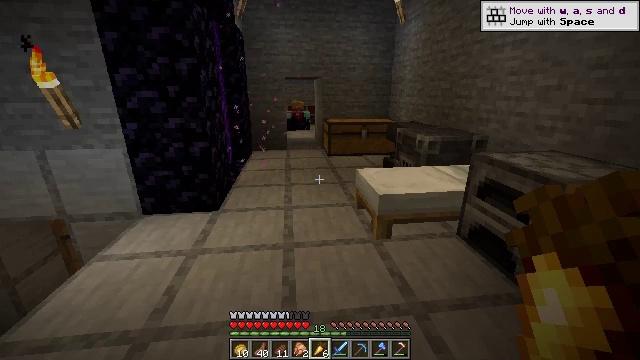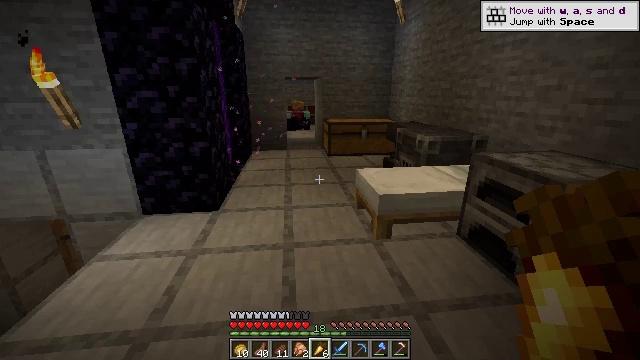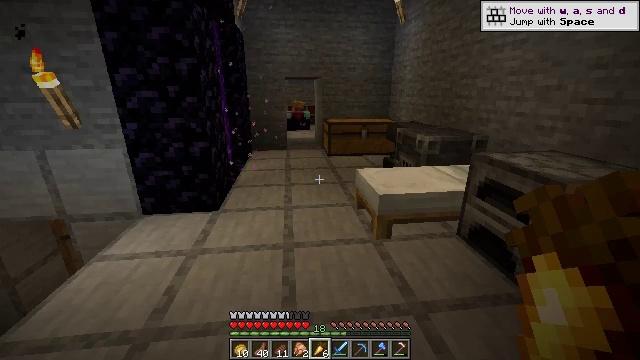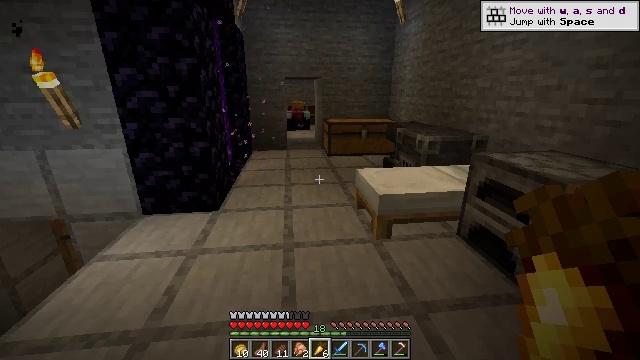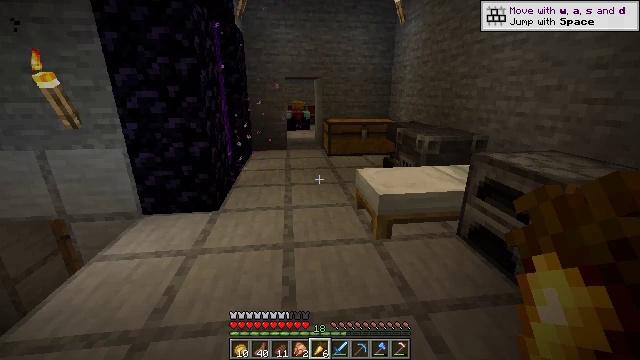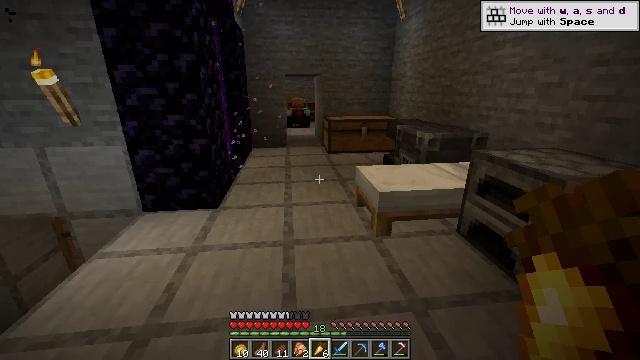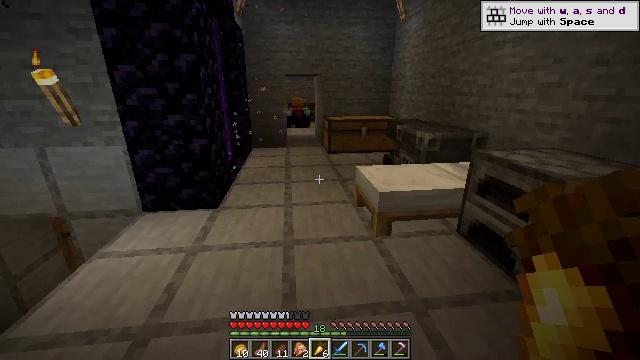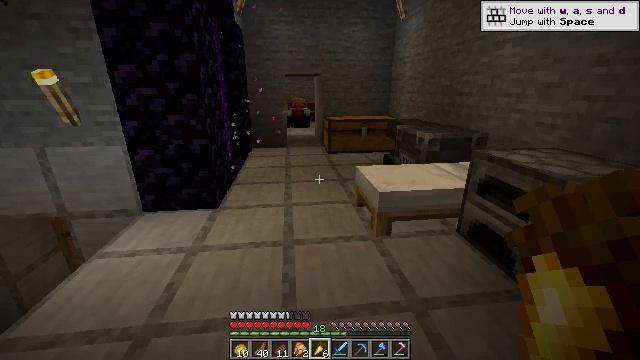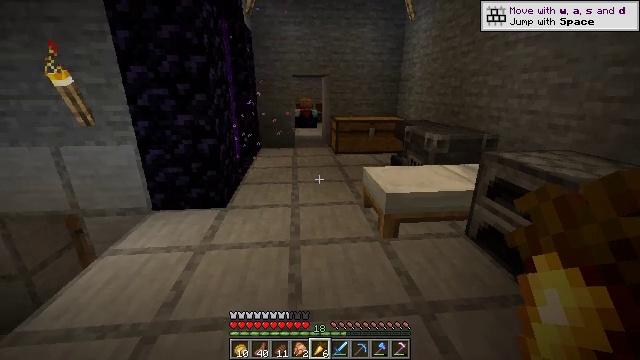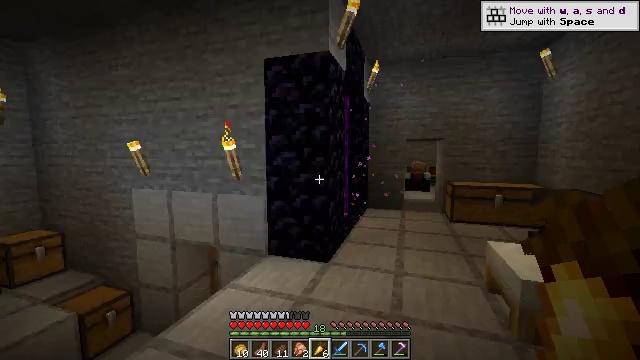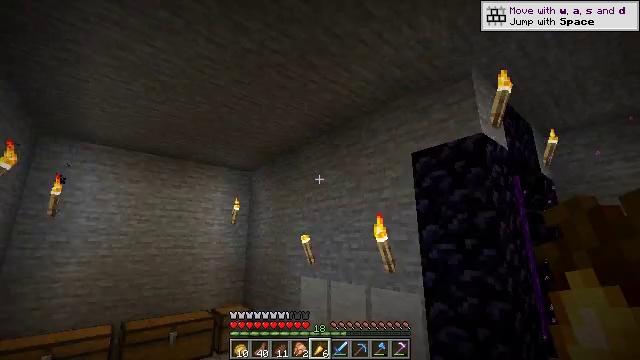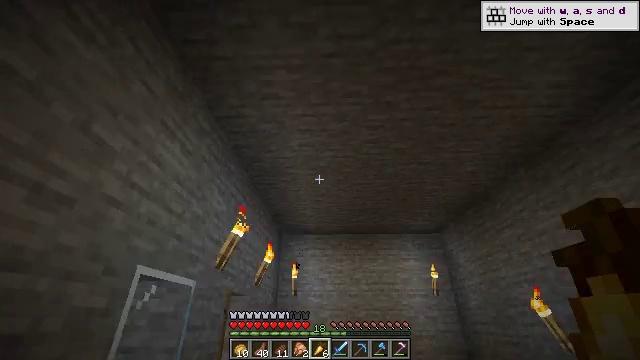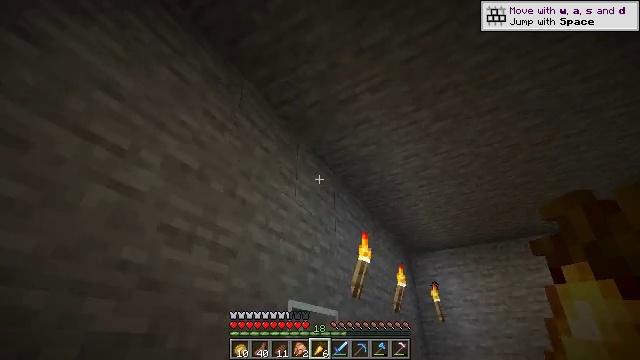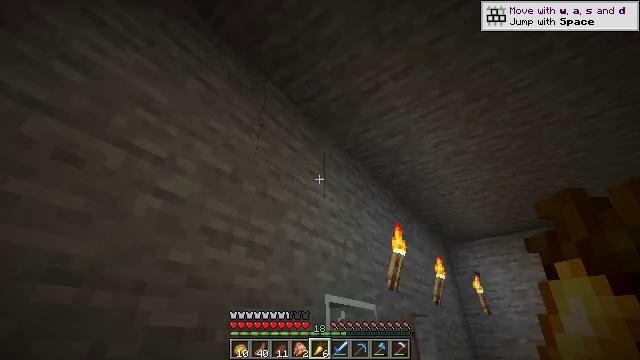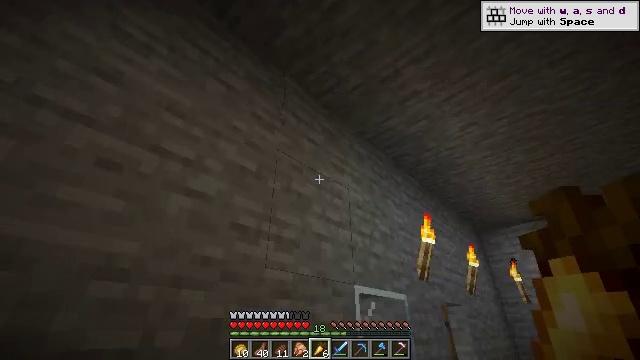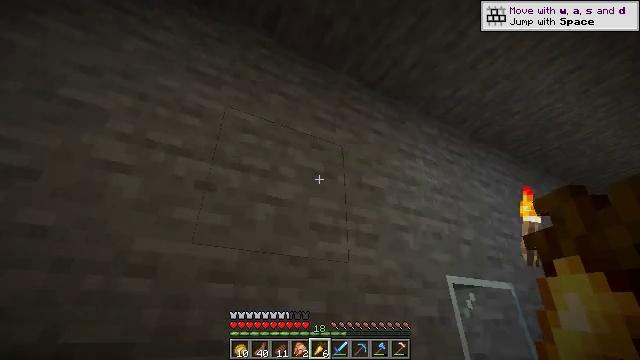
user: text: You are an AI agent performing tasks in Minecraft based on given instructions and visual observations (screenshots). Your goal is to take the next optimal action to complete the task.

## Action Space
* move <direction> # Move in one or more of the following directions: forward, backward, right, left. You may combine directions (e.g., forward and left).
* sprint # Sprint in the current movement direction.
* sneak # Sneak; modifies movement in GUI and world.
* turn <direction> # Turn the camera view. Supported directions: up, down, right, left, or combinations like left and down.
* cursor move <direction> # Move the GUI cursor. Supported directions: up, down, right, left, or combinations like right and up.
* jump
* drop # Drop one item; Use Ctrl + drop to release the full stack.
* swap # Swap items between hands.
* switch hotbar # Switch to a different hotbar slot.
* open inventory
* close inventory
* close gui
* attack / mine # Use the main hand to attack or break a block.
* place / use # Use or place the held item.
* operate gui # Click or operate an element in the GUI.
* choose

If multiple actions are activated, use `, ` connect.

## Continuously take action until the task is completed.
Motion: motion action
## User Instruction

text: Craft a tripwire hook.
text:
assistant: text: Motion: no_op
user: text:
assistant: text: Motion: no_op
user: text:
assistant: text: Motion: no_op
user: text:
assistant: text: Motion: no_op
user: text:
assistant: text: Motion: no_op
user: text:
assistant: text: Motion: no_op
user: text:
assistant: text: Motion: no_op
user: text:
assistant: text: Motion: turn left
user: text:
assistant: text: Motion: turn left and up
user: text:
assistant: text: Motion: turn left and up
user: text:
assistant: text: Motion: turn left and up
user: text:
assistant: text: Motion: turn left and up
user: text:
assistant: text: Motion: turn left and down
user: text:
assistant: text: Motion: turn left and down
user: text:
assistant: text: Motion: turn left and down
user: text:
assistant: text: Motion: turn left and up
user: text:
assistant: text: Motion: turn left and down
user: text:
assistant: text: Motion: turn right and down
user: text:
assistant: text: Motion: turn right
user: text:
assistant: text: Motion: turn right
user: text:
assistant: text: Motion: turn right
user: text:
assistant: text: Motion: no_op
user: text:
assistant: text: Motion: no_op
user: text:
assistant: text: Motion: no_op
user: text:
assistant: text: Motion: no_op
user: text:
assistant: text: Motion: turn right
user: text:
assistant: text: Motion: turn right and down
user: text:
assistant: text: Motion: turn right and down
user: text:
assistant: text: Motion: turn right and down
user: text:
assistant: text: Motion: turn right and down